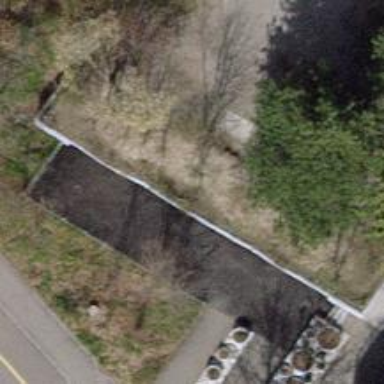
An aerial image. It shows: Surveillance system covering the parking entrance area.